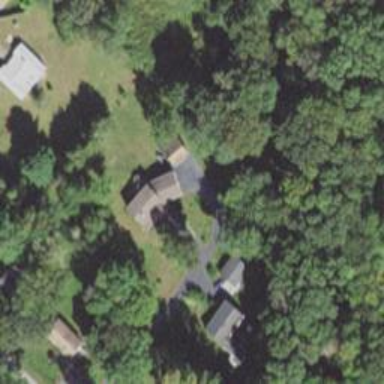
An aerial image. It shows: Residential driveway.